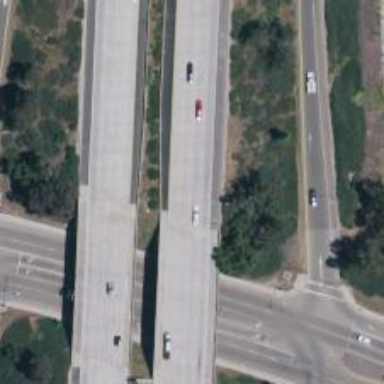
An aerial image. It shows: Motorway bridge.